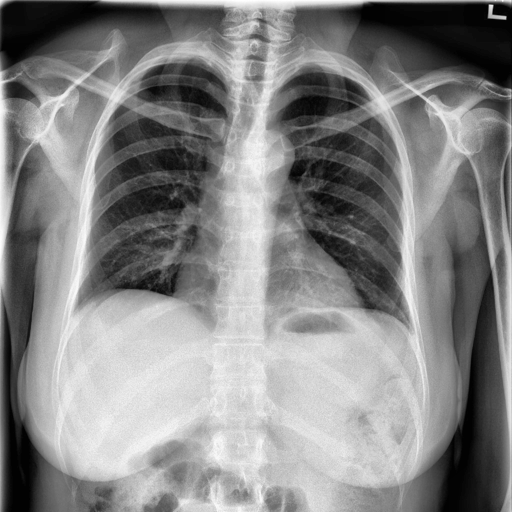
Finding: NORMAL